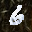
Label: 6